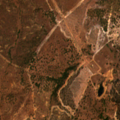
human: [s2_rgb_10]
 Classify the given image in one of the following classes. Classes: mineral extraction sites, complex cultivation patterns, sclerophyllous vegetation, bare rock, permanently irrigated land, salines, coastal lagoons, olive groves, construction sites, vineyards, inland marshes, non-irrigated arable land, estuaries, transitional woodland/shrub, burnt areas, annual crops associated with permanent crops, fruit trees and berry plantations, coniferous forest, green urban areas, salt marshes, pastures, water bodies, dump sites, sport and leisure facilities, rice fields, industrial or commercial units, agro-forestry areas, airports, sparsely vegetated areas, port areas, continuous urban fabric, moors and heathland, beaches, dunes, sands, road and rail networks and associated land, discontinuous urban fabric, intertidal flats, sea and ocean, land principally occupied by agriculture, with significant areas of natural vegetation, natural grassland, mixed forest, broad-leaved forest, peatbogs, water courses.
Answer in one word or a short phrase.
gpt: agro-forestry areas, broad-leaved forest, transitional woodland/shrub